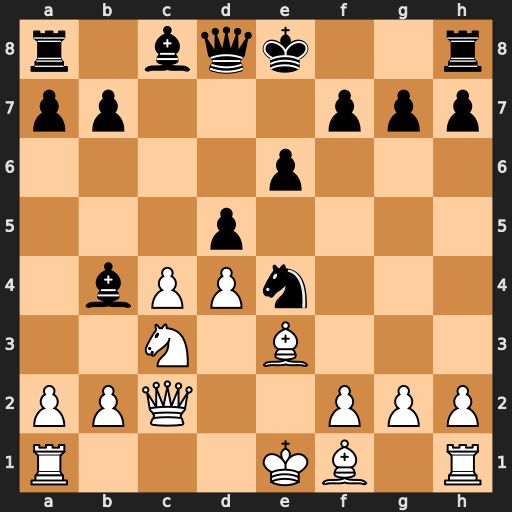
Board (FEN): r1bqk2r/pp3ppp/4p3/3p4/1bPPn3/2N1B3/PPQ2PPP/R3KB1R
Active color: w
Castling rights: KQkq
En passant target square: -
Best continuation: Qa4+ Bd7 Qxb4